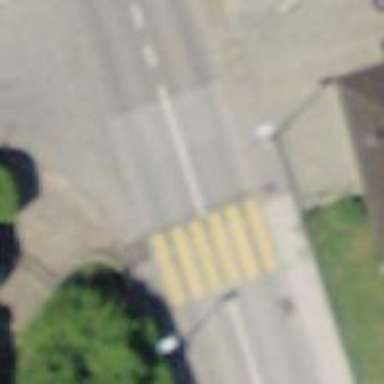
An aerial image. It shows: Marked zebra crossing on the road.